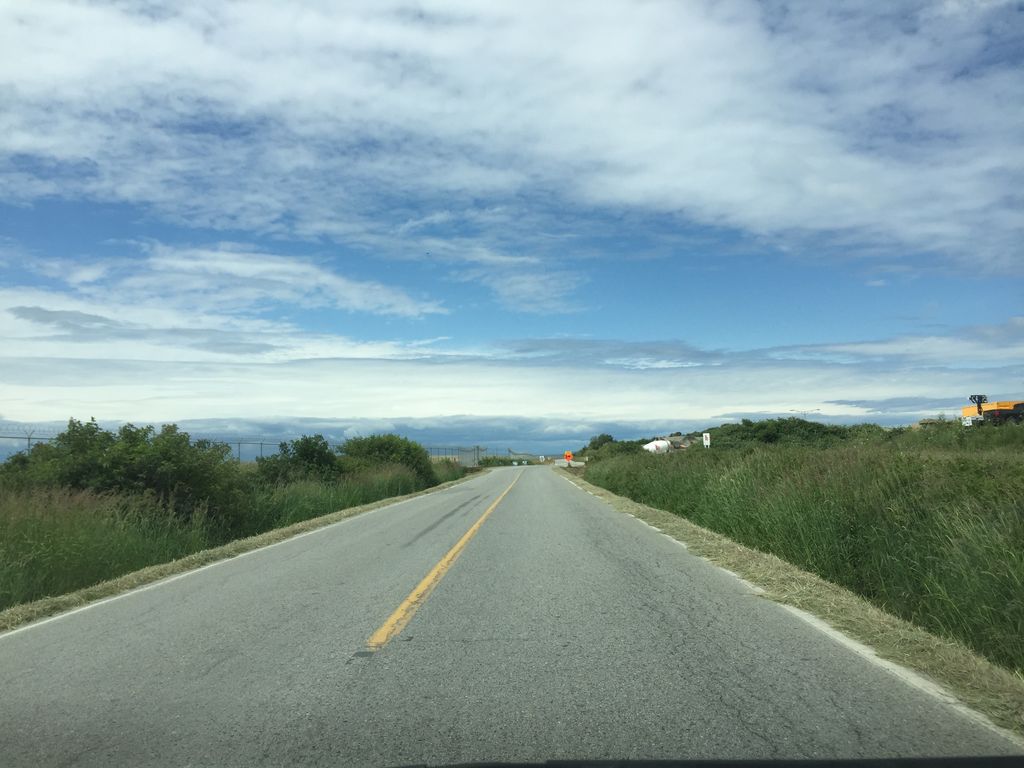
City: vancouver